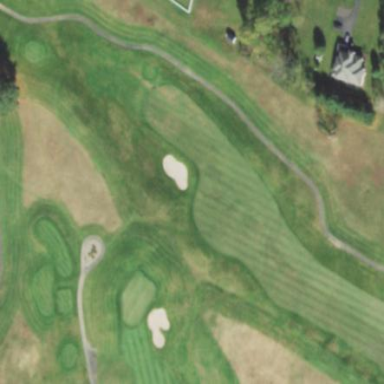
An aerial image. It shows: Rough area on grassy golf course.